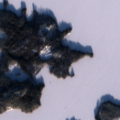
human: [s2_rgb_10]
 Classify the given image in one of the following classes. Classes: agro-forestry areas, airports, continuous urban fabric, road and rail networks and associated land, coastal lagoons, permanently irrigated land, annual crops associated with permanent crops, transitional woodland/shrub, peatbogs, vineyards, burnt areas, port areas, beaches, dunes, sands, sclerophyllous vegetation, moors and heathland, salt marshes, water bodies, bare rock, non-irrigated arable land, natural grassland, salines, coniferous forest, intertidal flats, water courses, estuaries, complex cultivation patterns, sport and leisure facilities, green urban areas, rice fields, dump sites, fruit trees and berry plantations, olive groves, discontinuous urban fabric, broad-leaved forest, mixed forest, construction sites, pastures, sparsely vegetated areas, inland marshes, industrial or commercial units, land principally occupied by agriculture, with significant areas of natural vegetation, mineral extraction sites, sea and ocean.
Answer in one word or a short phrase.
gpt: coniferous forest, water bodies